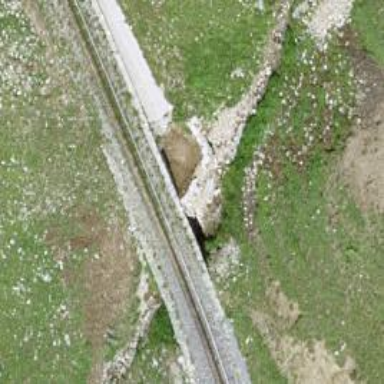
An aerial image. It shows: Bridge for narrow gauge railway.